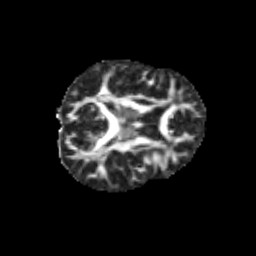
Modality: FA
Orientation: axial
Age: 12
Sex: male
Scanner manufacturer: siemens
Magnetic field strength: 3 T
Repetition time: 3.8 s
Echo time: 0.07 s